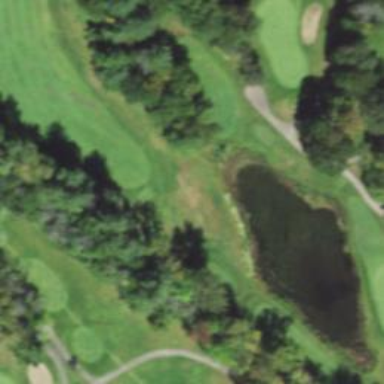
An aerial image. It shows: Water hazard in golf course. The hazard is natural water feature.